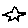
Label: star